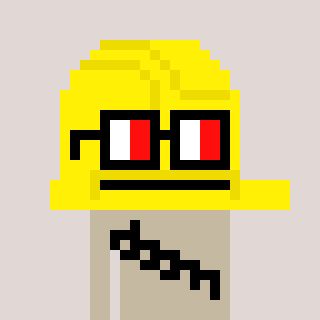
a pixel art character with square glasses with black frames and red eyes, a construction helmet-shaped head and a bege-colored body on a warm background